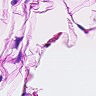
Metastatic tissue present: no